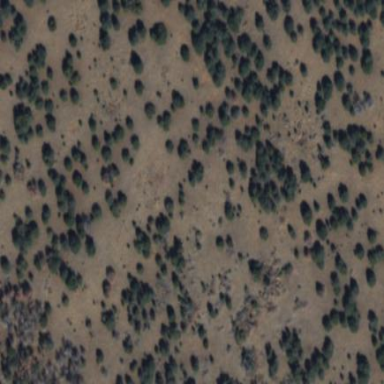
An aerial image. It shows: Area covered in scrub vegetation.